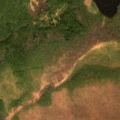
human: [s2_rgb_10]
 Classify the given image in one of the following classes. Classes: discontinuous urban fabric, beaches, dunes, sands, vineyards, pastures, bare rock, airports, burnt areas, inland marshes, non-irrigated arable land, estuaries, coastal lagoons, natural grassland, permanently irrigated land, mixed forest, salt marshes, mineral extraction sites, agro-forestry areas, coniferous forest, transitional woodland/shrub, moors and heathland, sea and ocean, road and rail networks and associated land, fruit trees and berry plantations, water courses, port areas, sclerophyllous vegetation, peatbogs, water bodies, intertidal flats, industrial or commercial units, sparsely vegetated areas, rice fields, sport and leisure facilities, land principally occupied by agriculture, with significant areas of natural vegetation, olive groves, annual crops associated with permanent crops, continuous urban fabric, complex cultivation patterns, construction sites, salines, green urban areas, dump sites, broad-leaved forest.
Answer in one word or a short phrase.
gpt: coniferous forest, mixed forest, transitional woodland/shrub, peatbogs